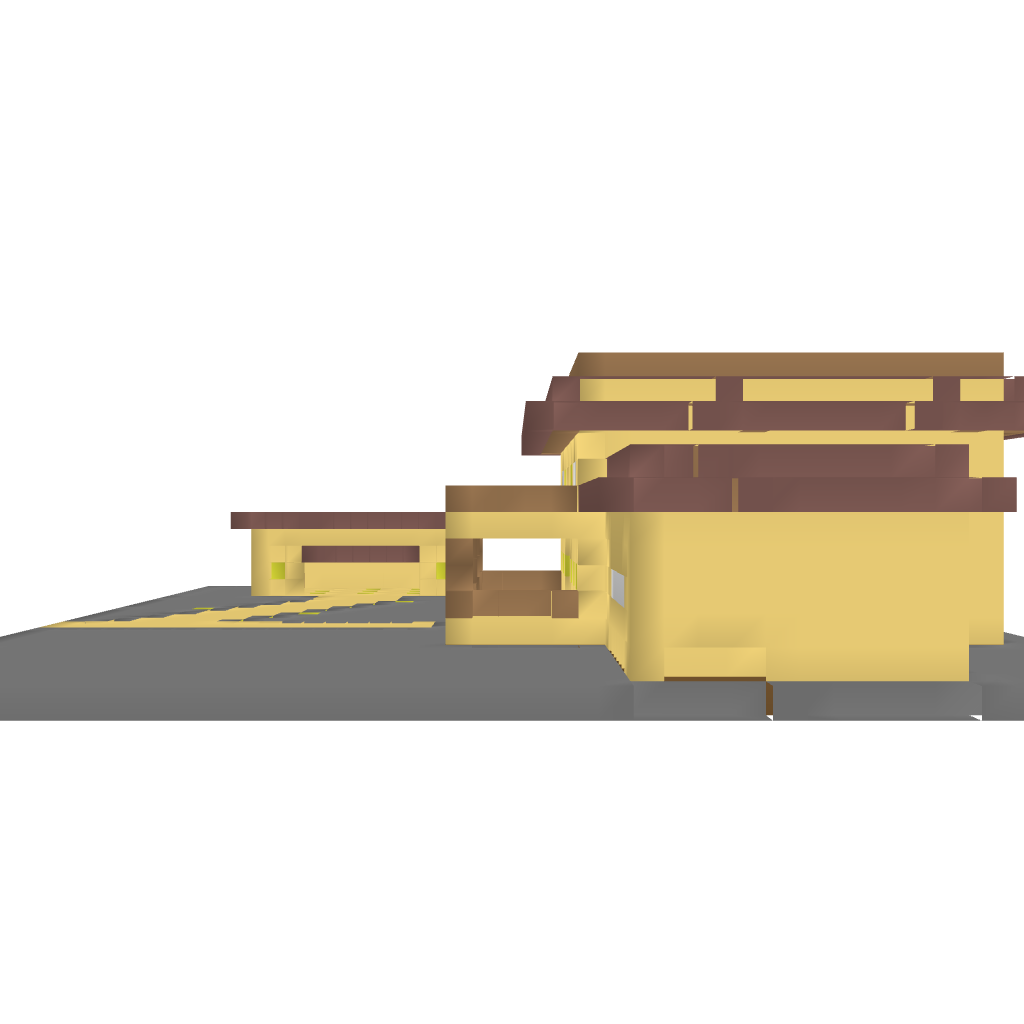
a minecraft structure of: Sandstone Mansion bad low quality